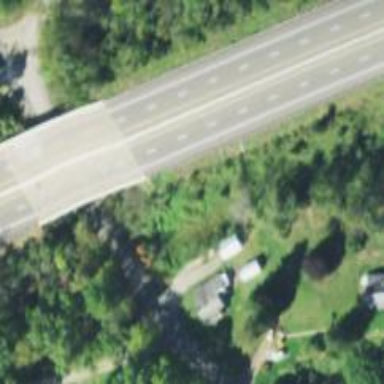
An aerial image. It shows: Bridge for trunk highway with expressway access.